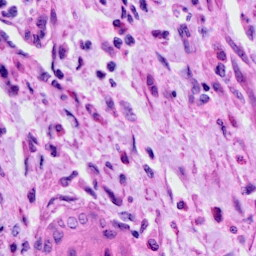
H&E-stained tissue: Cervix